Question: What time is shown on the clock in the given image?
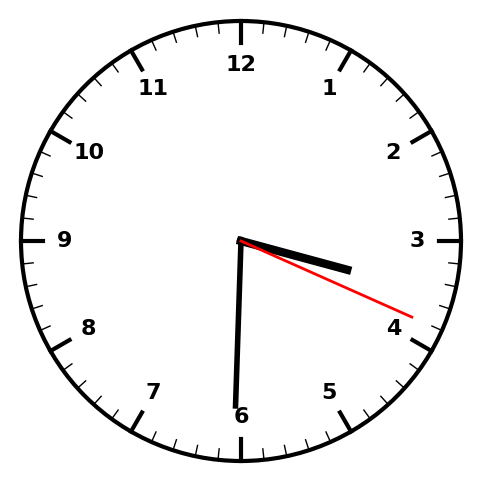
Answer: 03:30:19